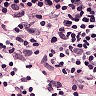
Metastatic tissue present: no